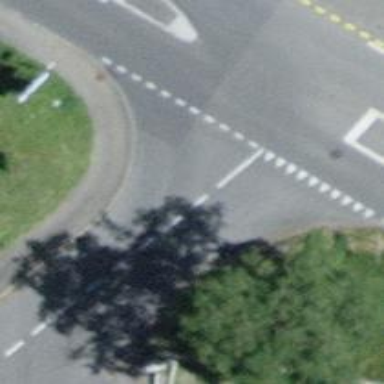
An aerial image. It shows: Road with "give way" sign.